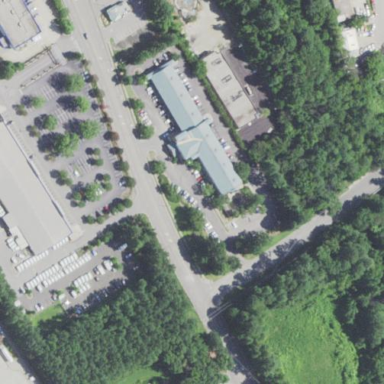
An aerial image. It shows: Commercial motel building.